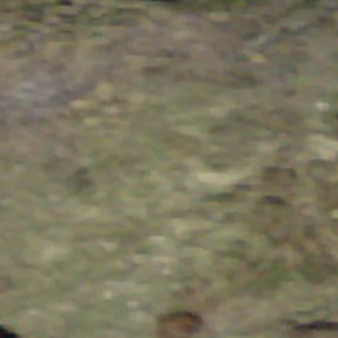
Label: other